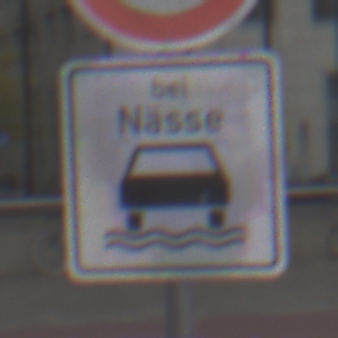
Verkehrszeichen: BeiNaesse
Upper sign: Geschwindigkeit110
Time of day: MorningAfternoon
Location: Outdoor (Urban)
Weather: Overcast
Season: NotSpecified
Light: Natural